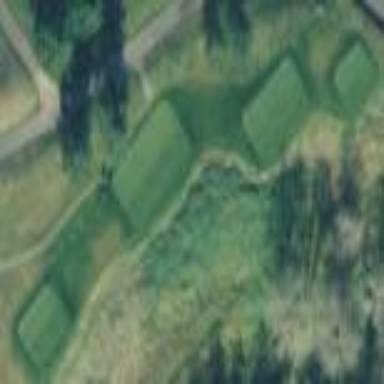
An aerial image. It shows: Rough area in golf course.